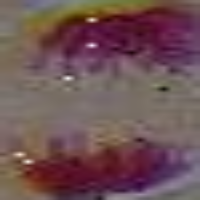
Label: anaphase